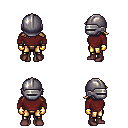
a pixel art fantasy rpg character, female body template, human, dark skin, maroon long-sleeve shirt, gold greaves, blonde loose hair, metal helm, gold gloves, maroon shoes, four views (front, back, left, right), 2x2 character sprite sheet, small pixel art, hard edges, no anti-aliasing